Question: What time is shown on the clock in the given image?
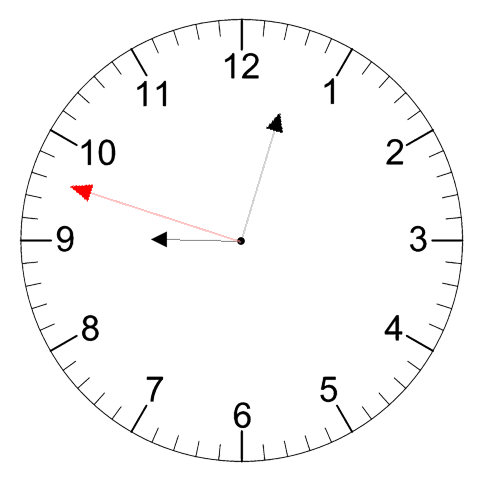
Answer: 09:02:48